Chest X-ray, AP view. Patient: 52 years old, sex M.
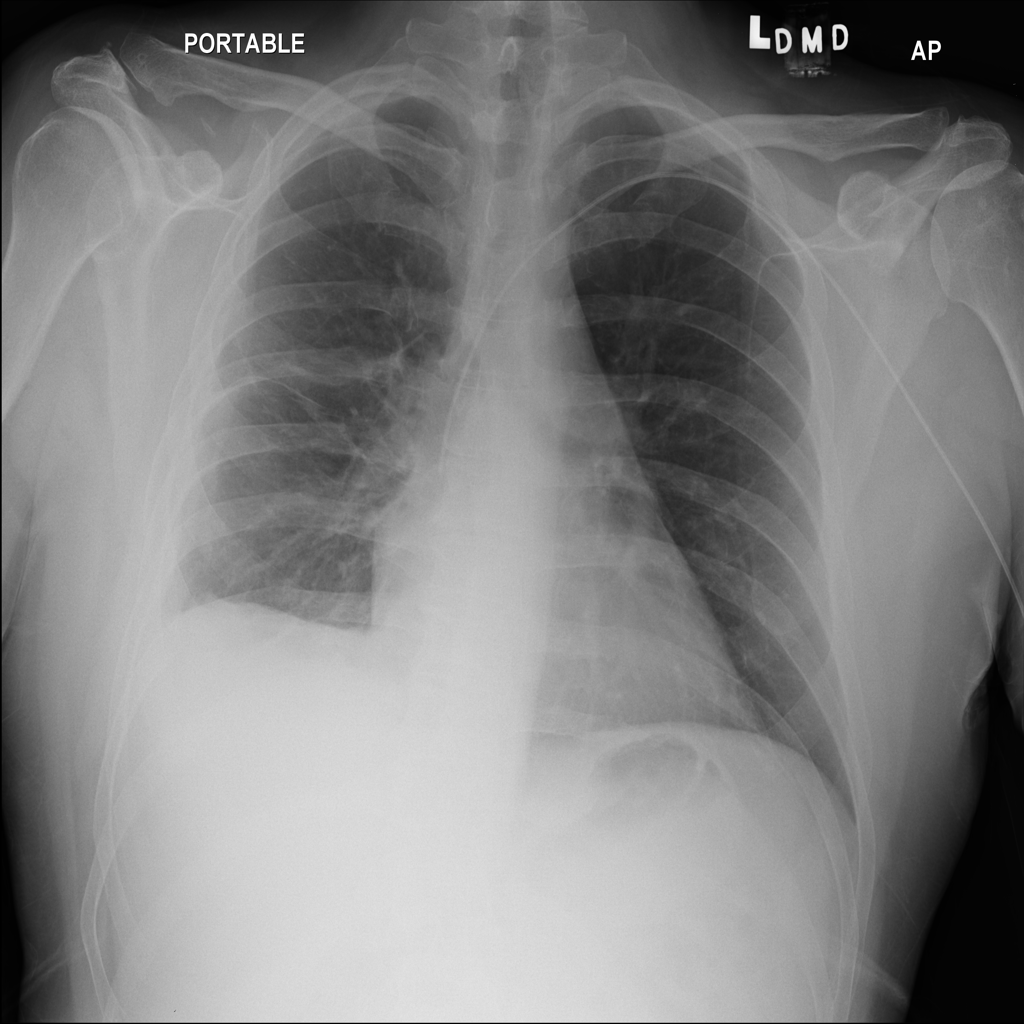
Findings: No Finding